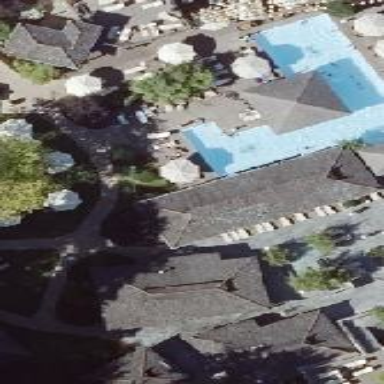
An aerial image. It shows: Swimming pool located in leisure land.